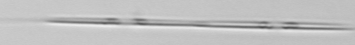
Label: Pseudo-nitzschia